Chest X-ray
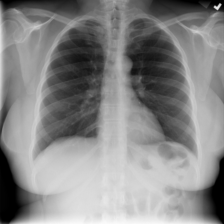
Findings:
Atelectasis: negative
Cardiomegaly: negative
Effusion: negative
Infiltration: negative
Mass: negative
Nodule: negative
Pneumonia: negative
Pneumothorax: negative
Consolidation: negative
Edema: negative
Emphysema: negative
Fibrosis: negative
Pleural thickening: negative
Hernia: negative